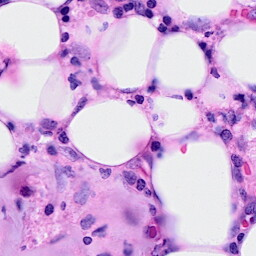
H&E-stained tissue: Breast